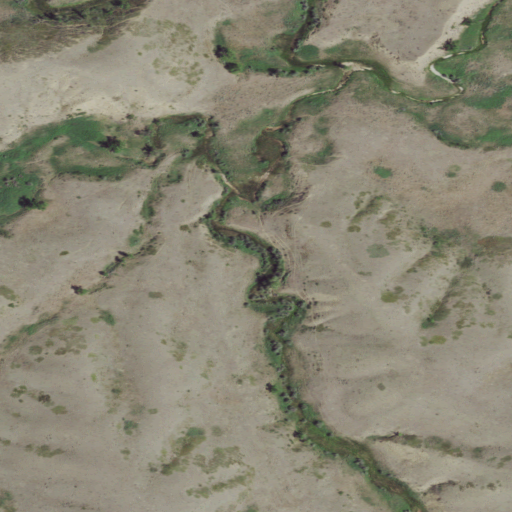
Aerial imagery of valley in Montana named Plum Patch Coulee containing shrub, grassland, and evergreen forest